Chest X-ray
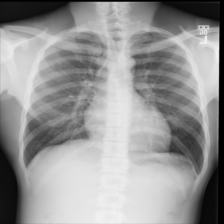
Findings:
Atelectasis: negative
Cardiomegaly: negative
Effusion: negative
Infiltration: negative
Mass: negative
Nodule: negative
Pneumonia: negative
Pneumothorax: negative
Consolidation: negative
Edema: negative
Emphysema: negative
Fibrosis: negative
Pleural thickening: negative
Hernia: negative